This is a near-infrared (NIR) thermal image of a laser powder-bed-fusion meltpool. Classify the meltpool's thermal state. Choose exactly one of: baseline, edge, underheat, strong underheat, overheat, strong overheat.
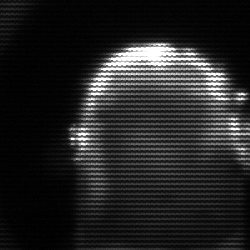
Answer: baseline